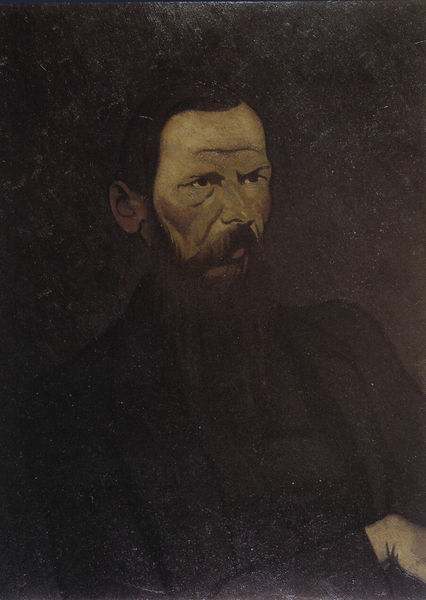
Titel: Dekoratives Porträt von Dostojewski
Künstler: Félix Vallotton
Standort: Zürich.
Institution: Sammlung Dr. Walter Feilchenfeldt
Schlagwörter: blau, dunkel, gemälde, hand, kopf, mann, gelb, ocker, braun, haar, mund, nase, ohr, profil, schwarz, stirn, blick, malerei, alt, anzug, bart, hemd, jacke, schnurrbart, arm, augen, falten, gesicht, lang, vollbart, bildnis, herr, portrait, porträt, öl, auge, haare, halbfigur, mantel, sitzend, traurig, wangen, düster, alter mann, violett, falte, asketisch, krawatte, ernst, finster, faltig, glatt, schnauzbart, schnauzer, kritisch, alter, hager, gross, stirnfalte, eingefallen, halb, russisch, mager, fokus, rasputin, gesischt, portrair, jragen, r, älterer, sorgenfalte, bruststück, dunkelbraun